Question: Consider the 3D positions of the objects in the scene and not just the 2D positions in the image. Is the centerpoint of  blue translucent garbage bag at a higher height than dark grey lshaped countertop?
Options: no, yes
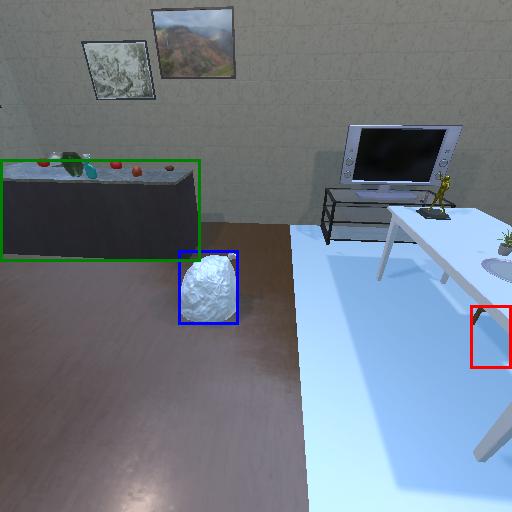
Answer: no